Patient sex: F
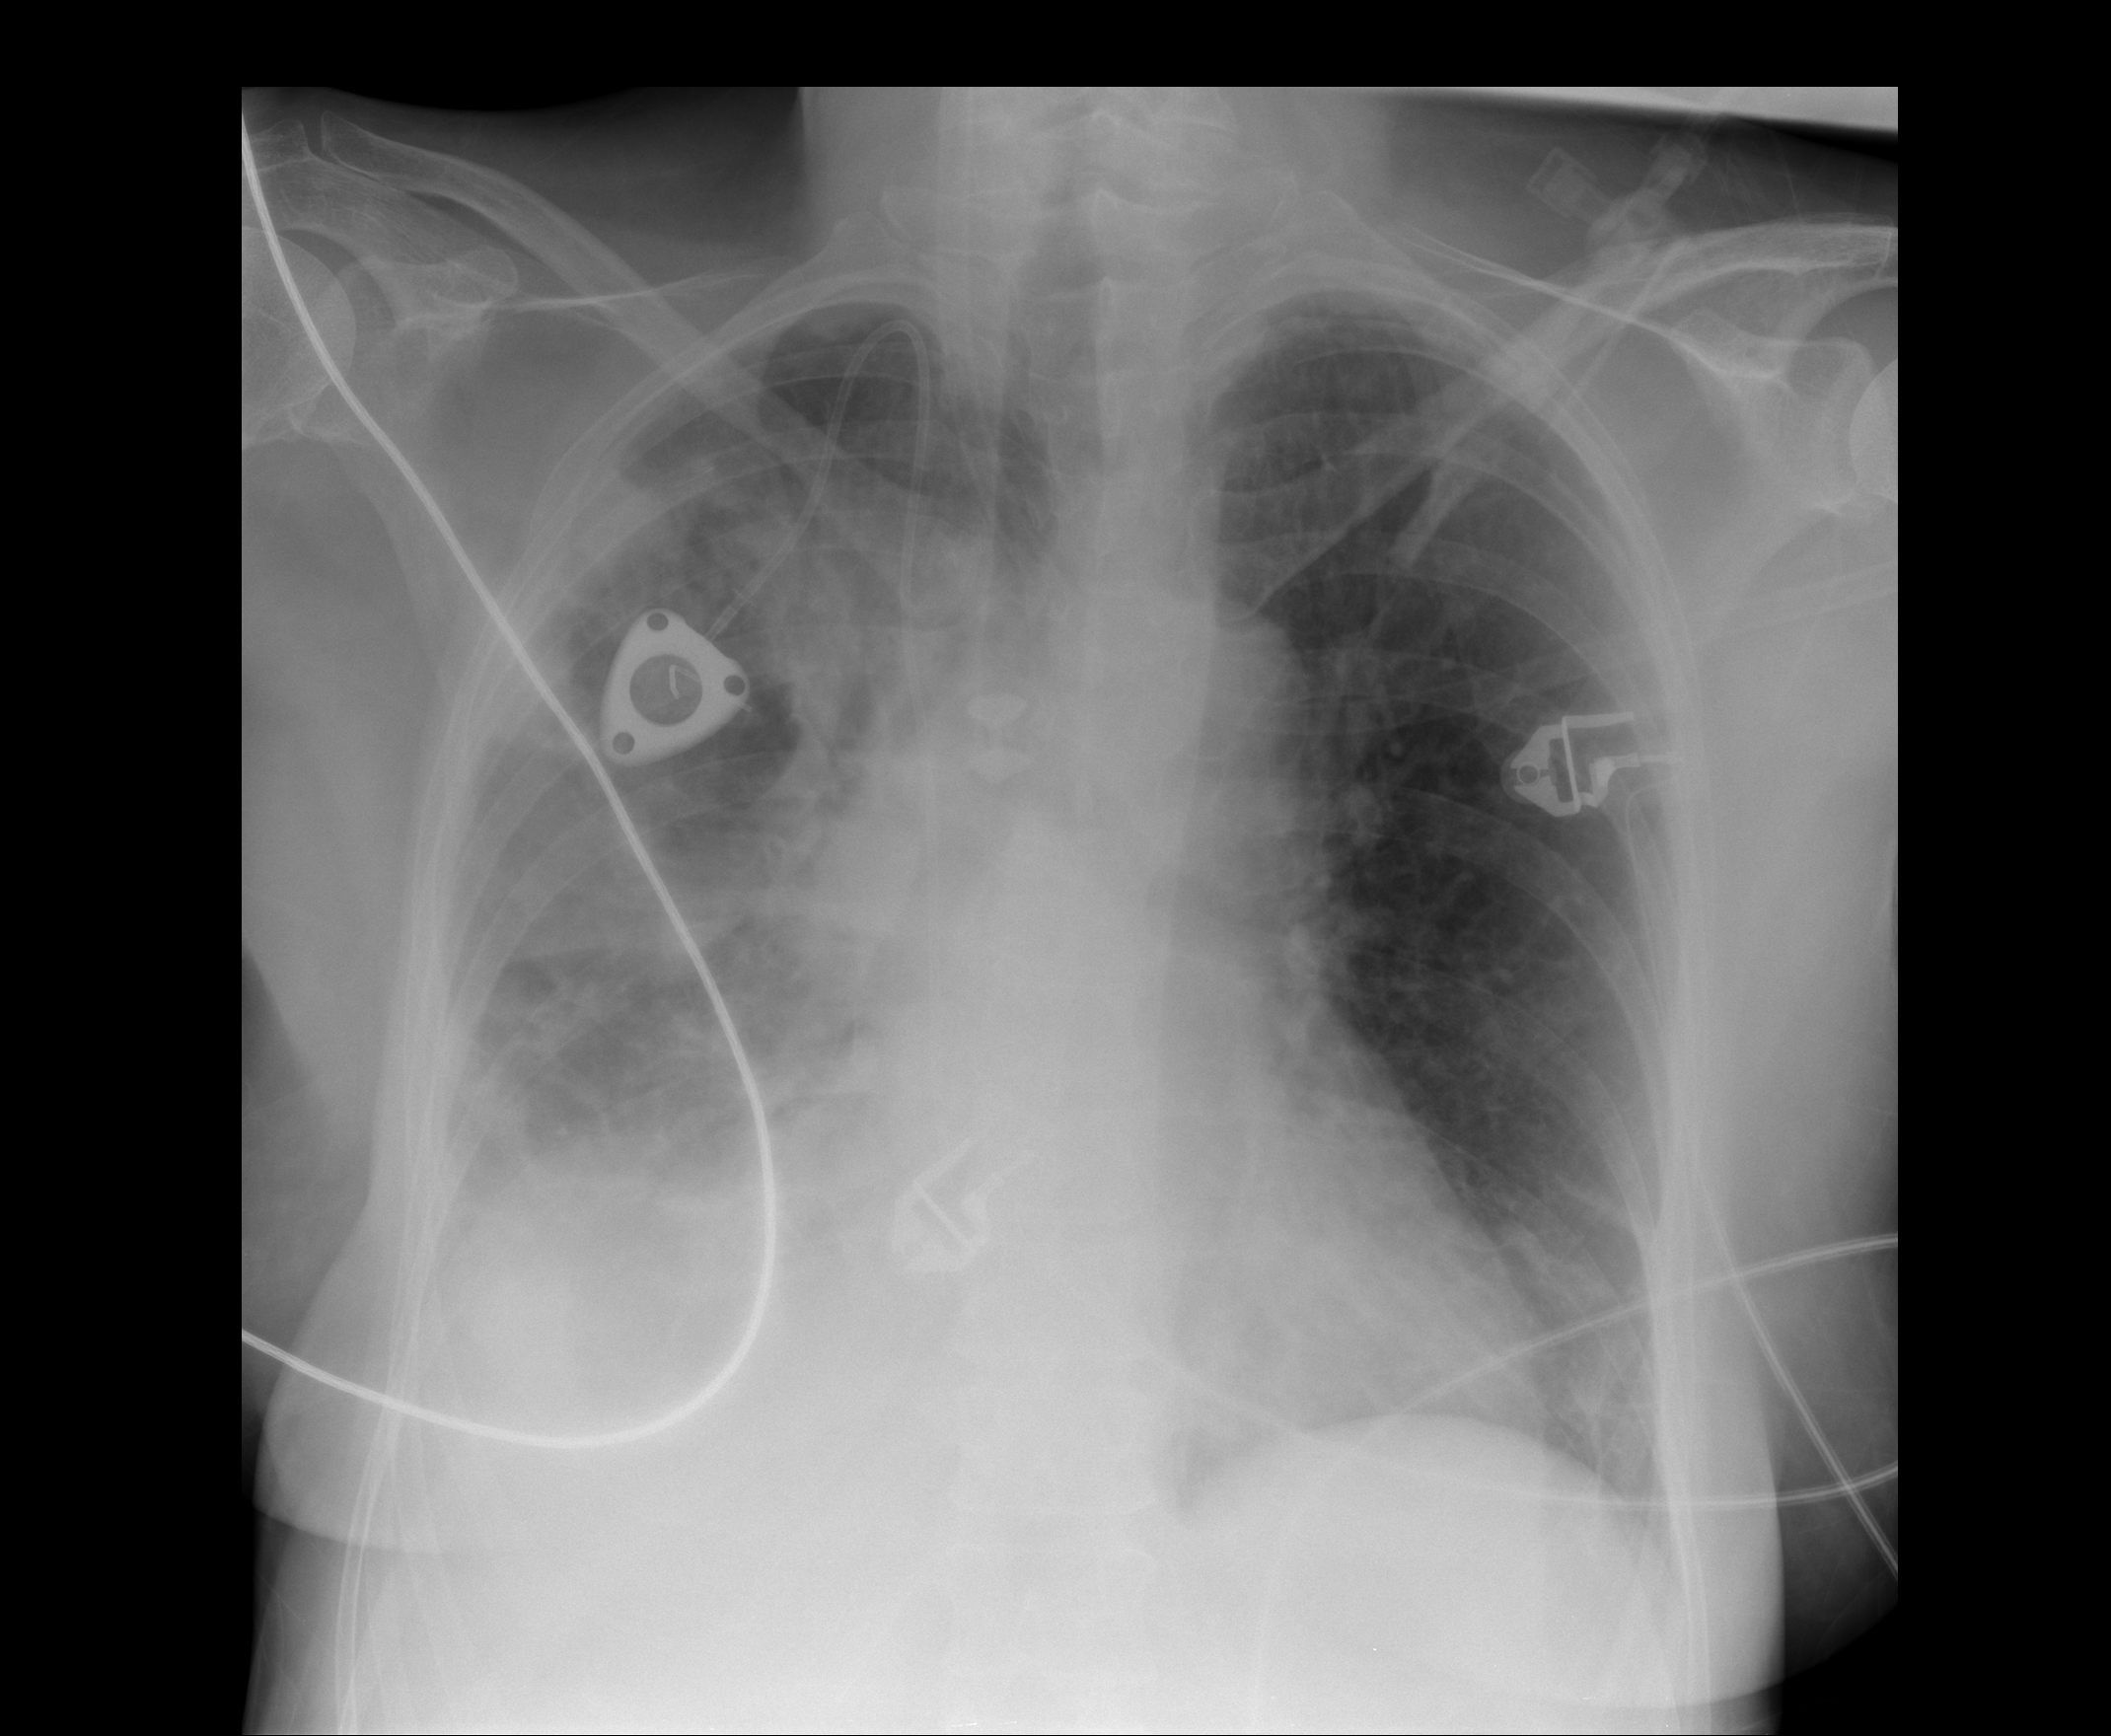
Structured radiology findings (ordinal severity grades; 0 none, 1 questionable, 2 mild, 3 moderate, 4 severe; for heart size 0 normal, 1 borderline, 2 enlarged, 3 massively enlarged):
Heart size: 0
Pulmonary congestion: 0
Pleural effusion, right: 2
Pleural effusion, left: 0
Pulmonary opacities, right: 3
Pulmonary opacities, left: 0
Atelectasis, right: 3
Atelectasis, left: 0